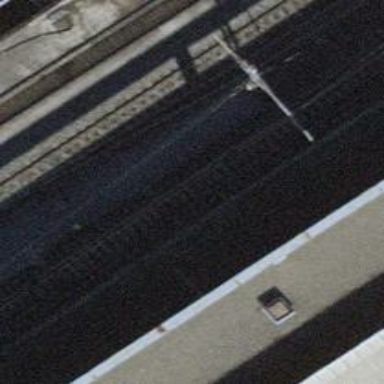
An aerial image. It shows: Railway track with contact lines for electrification.